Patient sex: M
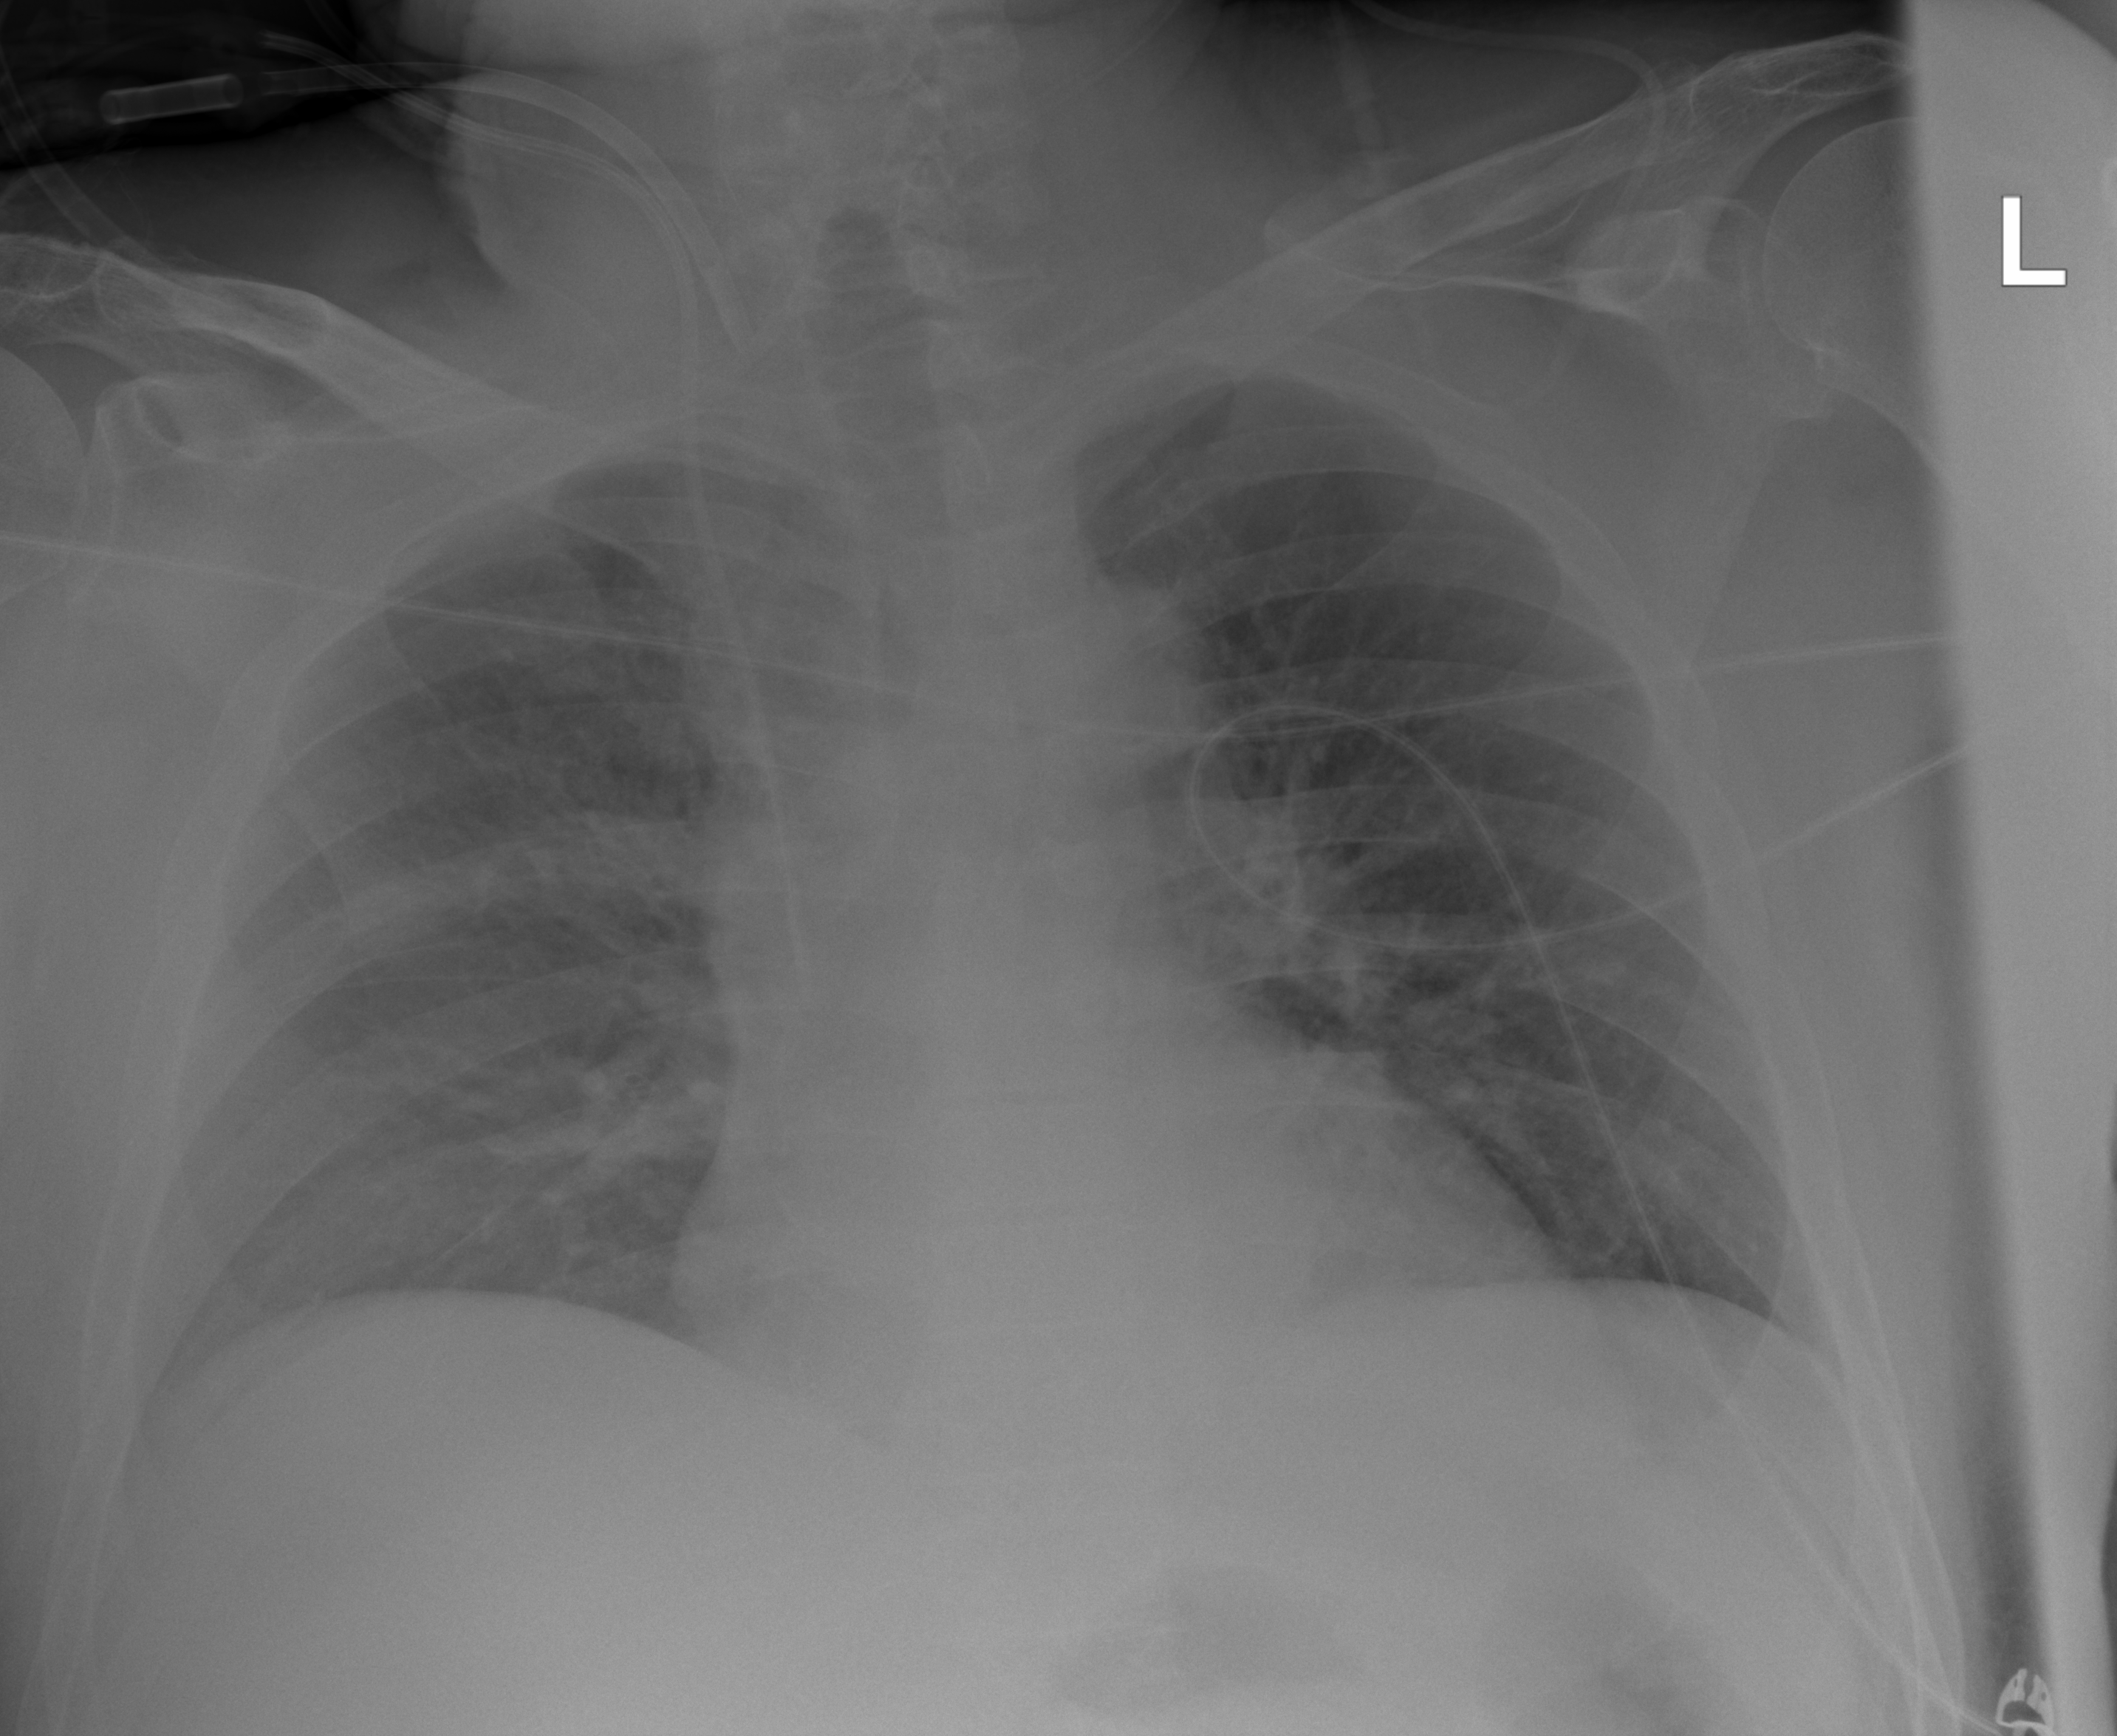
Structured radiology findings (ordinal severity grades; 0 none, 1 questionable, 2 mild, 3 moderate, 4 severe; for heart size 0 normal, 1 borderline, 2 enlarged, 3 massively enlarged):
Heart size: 1
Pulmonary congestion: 0
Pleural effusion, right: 0
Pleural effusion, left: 0
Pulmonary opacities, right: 0
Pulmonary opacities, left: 0
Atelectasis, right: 2
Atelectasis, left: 0